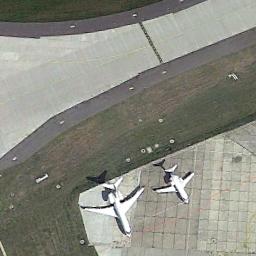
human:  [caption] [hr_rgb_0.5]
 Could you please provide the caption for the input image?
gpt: Two planes parked on the open area and the lawn beside .

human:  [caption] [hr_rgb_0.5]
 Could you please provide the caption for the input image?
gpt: There are two planes of different sizes on a clearing, With a runway next to the plane .

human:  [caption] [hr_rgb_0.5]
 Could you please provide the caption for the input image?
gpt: Two airplanes are parked in the open place beside the airport by the trees .

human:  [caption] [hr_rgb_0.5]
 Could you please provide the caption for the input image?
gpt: Two white planes parked on the edge of the lot .

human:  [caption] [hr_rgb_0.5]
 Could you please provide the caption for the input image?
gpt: Two planes of different sizes were in the clearing next to the grass .